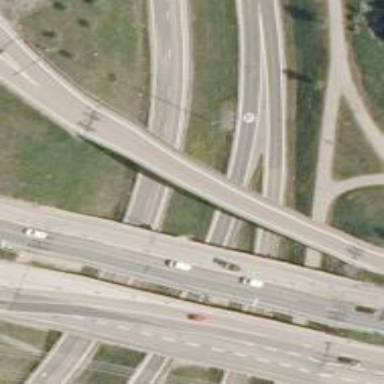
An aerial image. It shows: Bridge over motorway link with asphalt surface.